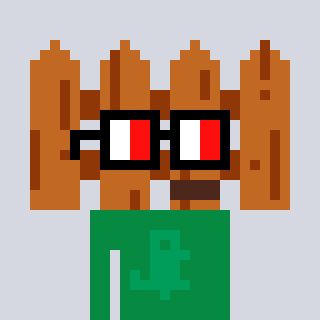
a pixel art character with square glasses with black frames and red eyes, a fence-shaped head and a green-colored body on a cool background